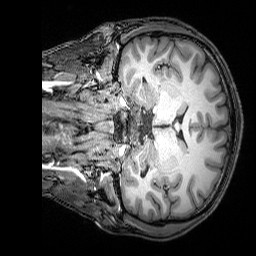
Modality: T1w
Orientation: coronal
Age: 22
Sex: male
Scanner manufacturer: siemens
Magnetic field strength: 3 T
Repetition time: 2.53 s
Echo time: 0.00388 s